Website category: university
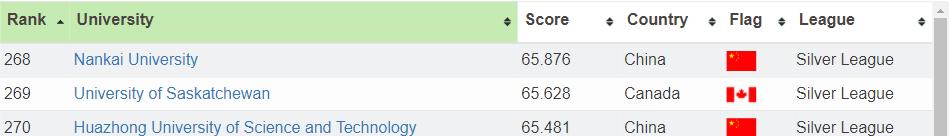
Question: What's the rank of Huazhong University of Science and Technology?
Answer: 270

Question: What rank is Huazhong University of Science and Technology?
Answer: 270

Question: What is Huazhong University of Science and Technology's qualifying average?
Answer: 270

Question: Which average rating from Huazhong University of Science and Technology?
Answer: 270

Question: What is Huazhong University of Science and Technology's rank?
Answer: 270

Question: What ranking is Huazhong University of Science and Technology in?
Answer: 270

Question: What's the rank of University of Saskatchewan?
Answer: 269

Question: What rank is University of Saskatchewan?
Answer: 269

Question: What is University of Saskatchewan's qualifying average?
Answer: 269

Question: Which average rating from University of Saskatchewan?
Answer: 269

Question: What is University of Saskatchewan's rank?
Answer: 269

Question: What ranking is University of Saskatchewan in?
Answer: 269

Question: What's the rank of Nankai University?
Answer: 268

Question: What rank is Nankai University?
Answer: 268

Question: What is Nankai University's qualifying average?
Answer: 268

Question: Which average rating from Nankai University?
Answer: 268

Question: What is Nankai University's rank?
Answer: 268

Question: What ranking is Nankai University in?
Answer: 268

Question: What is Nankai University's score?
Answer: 65.876

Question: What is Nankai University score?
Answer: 65.876

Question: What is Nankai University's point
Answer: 65.876

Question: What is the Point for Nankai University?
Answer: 65.876

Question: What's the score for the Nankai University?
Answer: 65.876

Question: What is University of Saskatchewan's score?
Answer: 65.628

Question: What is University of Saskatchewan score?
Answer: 65.628

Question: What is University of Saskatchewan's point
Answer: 65.628

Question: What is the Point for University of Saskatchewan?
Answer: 65.628

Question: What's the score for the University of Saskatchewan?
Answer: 65.628

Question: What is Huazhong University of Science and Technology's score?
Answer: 65.481

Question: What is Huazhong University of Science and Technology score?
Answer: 65.481

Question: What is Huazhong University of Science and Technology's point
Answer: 65.481

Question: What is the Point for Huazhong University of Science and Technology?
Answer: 65.481

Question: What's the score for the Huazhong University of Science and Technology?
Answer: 65.481

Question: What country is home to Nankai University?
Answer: China

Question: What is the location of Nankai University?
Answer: China

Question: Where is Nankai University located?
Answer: China

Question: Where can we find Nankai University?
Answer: China

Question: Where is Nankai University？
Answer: China

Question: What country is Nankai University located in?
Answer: China

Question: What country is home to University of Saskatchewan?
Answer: Canada

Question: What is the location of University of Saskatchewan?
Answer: Canada

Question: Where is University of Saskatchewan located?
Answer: Canada

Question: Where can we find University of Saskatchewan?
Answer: Canada

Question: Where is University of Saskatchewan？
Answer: Canada

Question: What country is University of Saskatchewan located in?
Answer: Canada

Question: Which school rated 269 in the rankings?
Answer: University of Saskatchewan

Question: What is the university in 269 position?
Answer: University of Saskatchewan

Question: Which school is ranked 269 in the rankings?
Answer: University of Saskatchewan

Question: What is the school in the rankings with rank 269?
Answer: University of Saskatchewan

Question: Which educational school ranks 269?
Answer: University of Saskatchewan

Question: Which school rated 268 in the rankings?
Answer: Nankai University

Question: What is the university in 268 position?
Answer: Nankai University

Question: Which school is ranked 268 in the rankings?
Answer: Nankai University

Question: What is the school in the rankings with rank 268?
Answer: Nankai University

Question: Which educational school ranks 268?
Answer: Nankai University

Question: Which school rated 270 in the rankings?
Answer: Huazhong University of Science and Technology

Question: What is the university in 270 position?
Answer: Huazhong University of Science and Technology

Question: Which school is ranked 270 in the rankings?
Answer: Huazhong University of Science and Technology

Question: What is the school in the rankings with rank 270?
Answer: Huazhong University of Science and Technology

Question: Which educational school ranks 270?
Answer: Huazhong University of Science and Technology

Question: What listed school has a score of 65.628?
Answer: University of Saskatchewan

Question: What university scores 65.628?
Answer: University of Saskatchewan

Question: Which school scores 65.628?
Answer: University of Saskatchewan

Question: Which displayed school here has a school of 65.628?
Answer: University of Saskatchewan